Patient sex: M
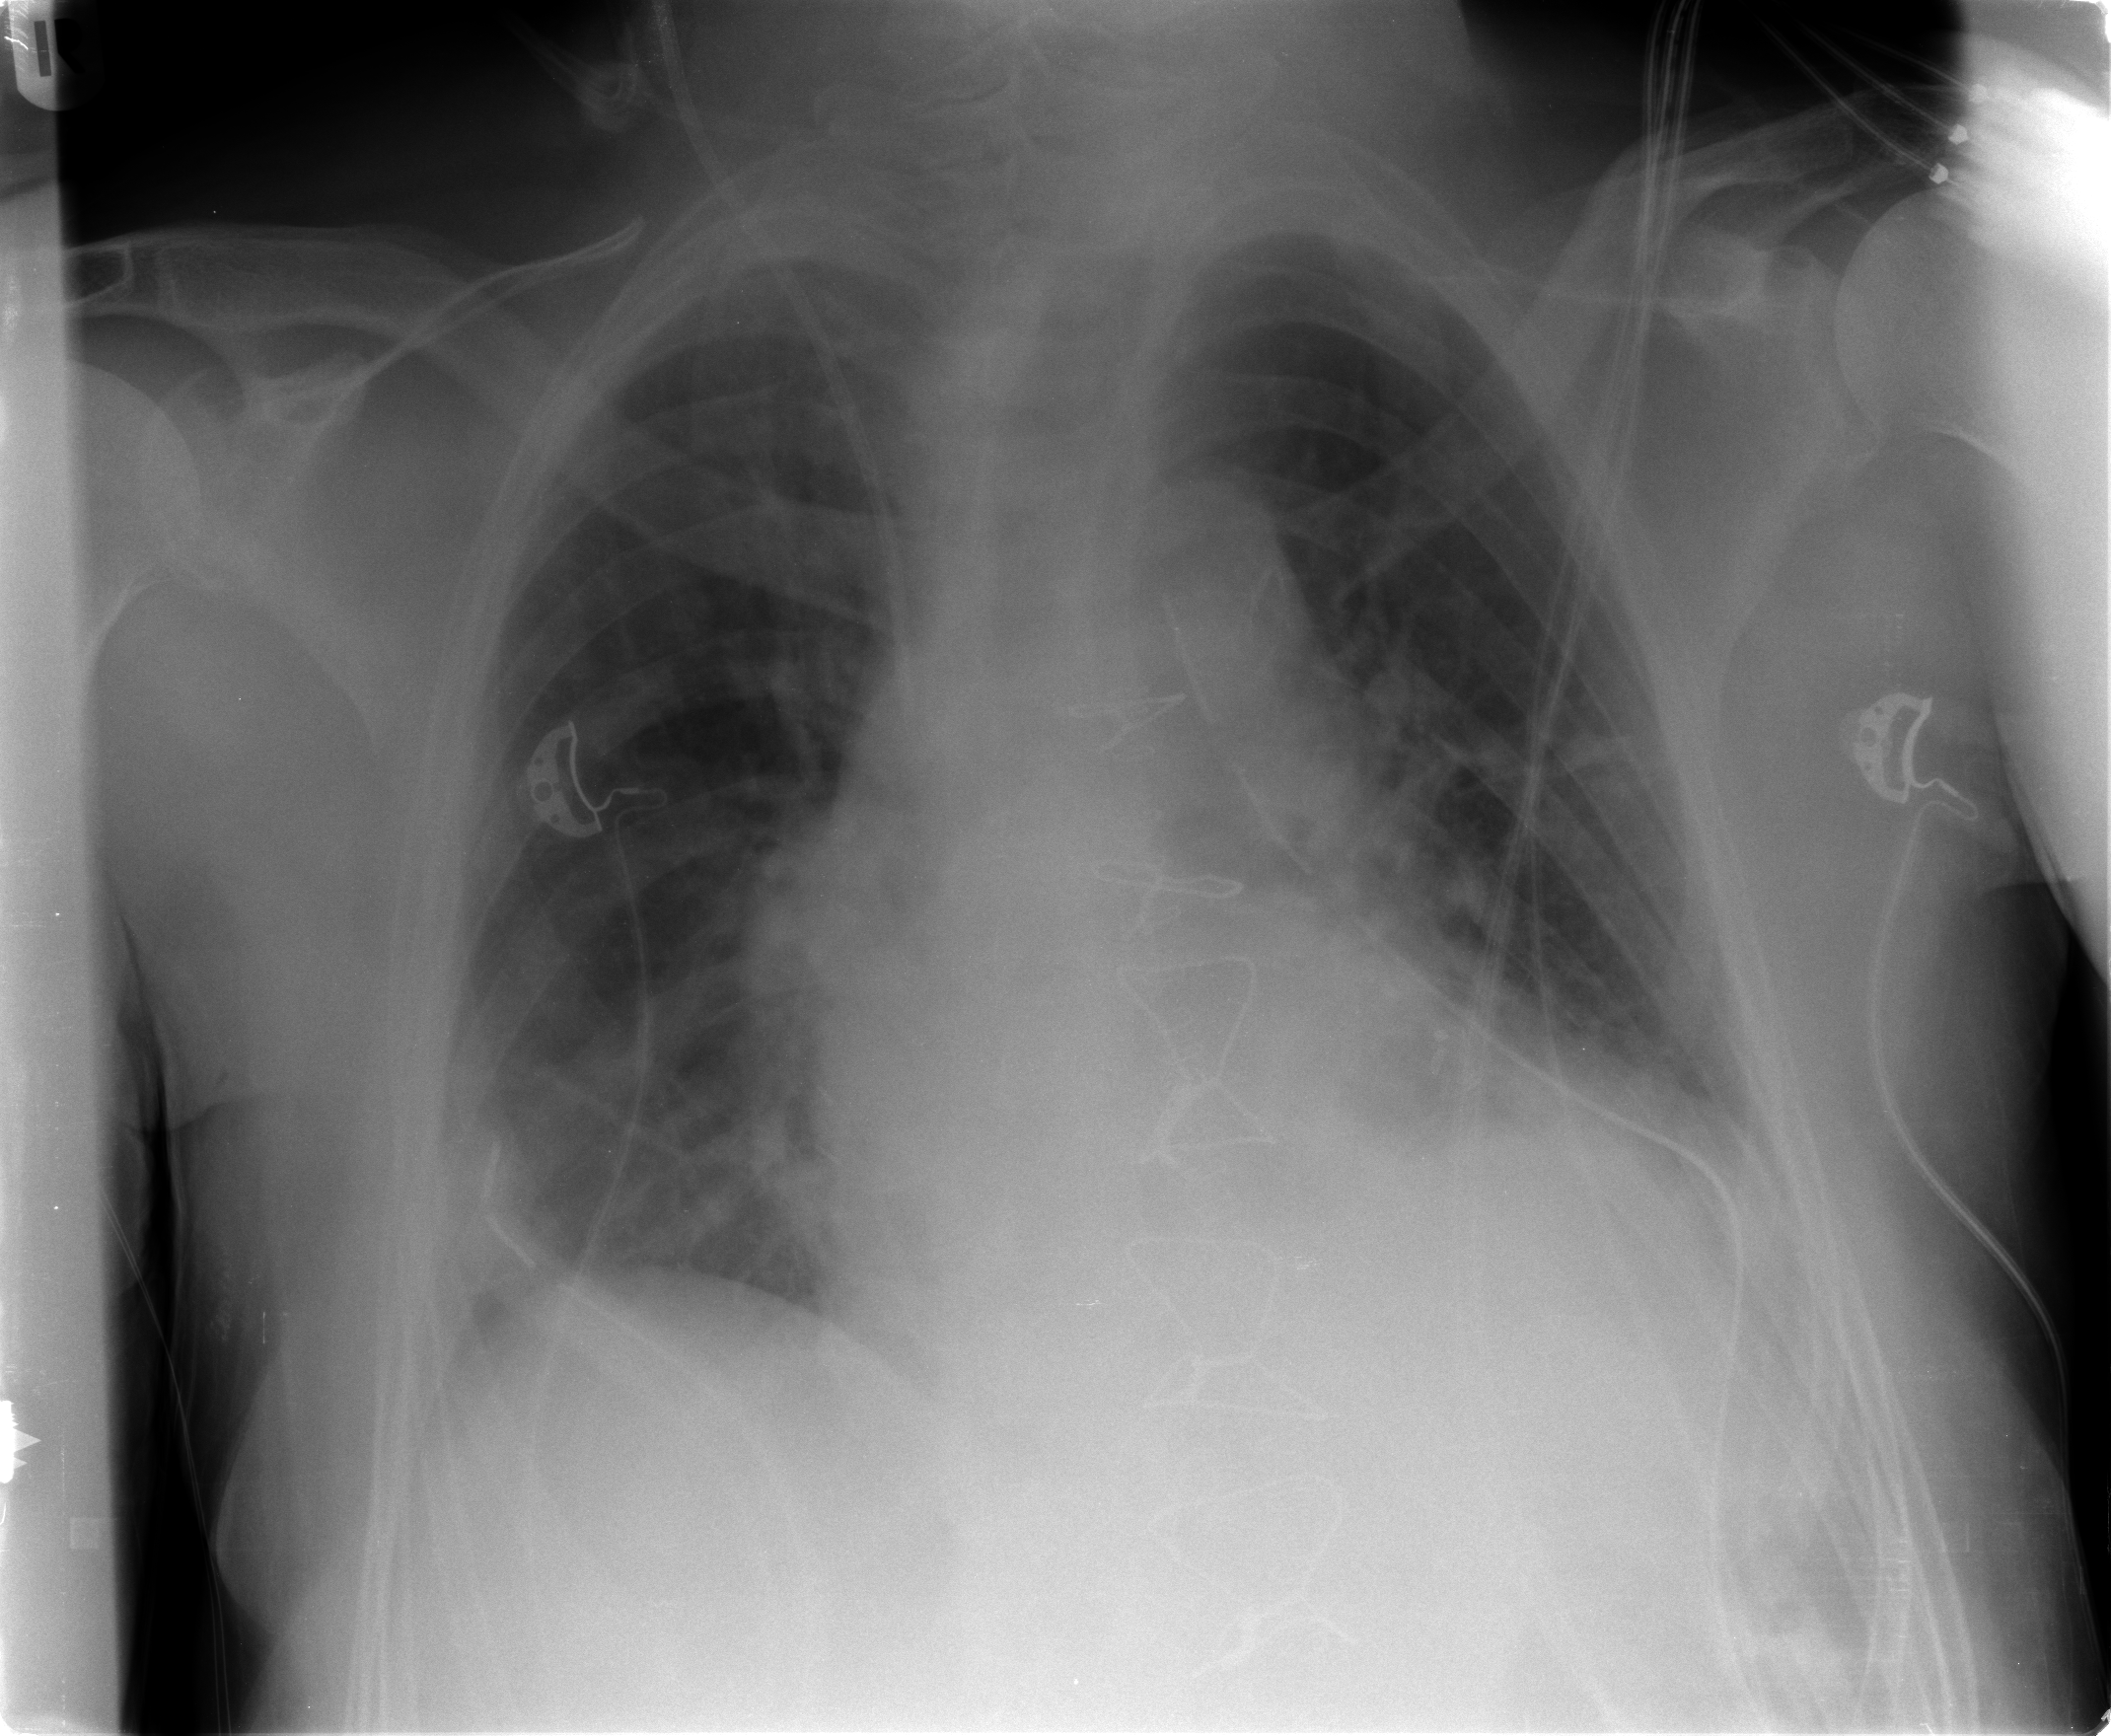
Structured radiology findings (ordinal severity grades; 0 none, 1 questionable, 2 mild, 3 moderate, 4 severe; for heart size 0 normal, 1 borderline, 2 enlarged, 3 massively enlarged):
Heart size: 2
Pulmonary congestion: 1
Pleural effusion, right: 2
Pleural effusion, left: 2
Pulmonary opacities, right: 1
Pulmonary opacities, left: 0
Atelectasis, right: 2
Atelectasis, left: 2